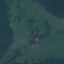
Label: Pasture